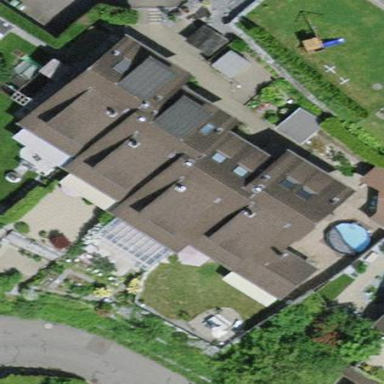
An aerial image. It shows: Terrace building.